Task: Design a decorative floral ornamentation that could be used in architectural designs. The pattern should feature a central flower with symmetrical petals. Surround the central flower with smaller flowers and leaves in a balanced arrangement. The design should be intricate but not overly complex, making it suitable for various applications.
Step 886:
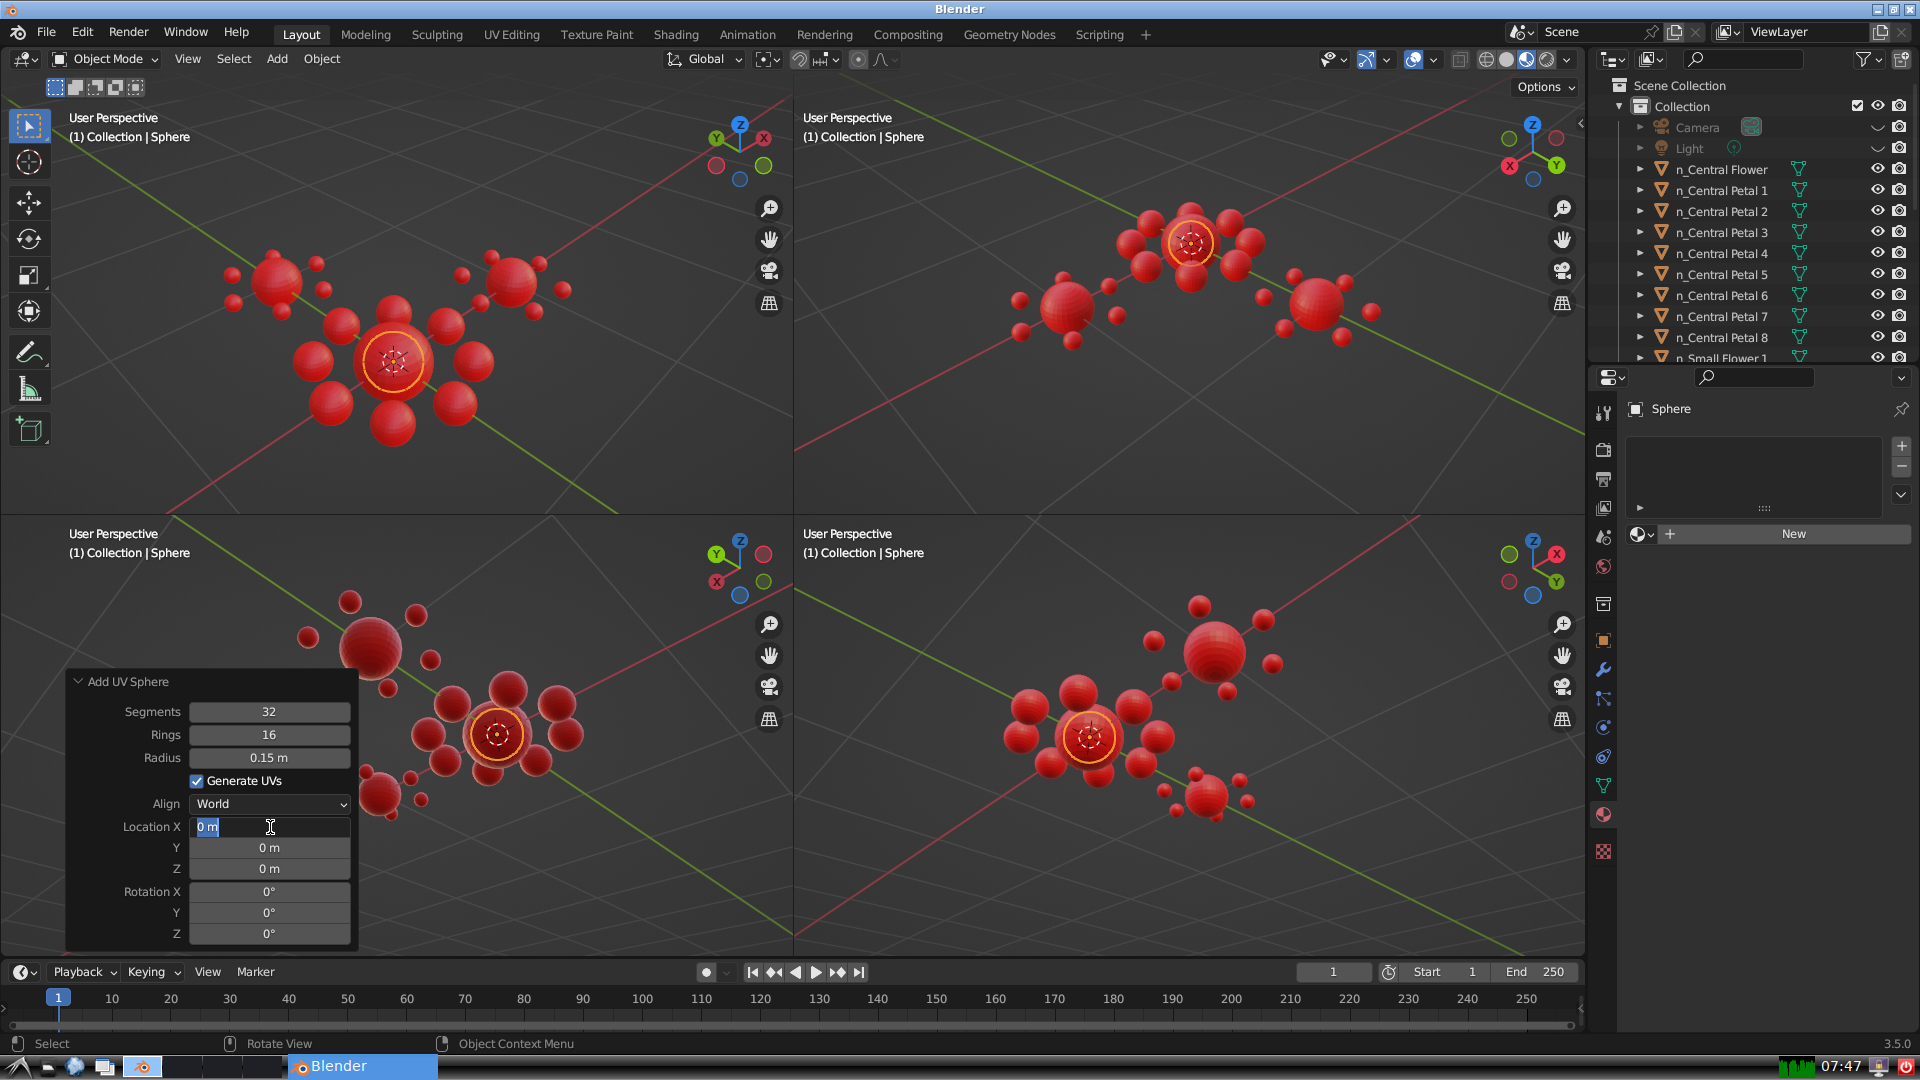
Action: input_text: -1.0